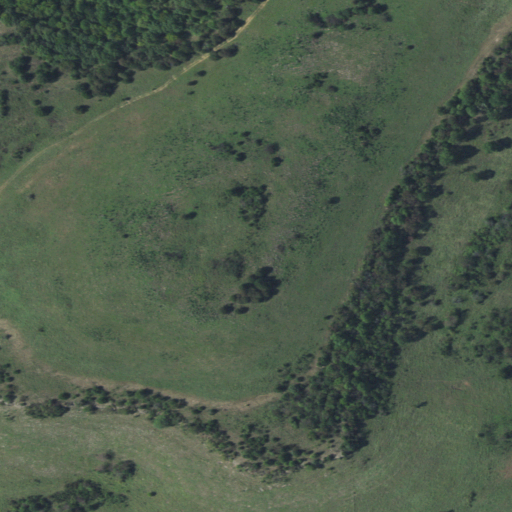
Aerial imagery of mountain in Oklahoma named Artillery Mountain containing grassland, pasture, and deciduous forest